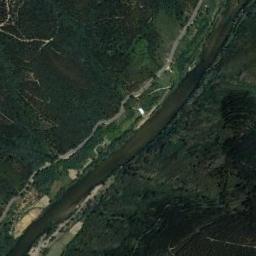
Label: river